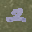
Label: 2